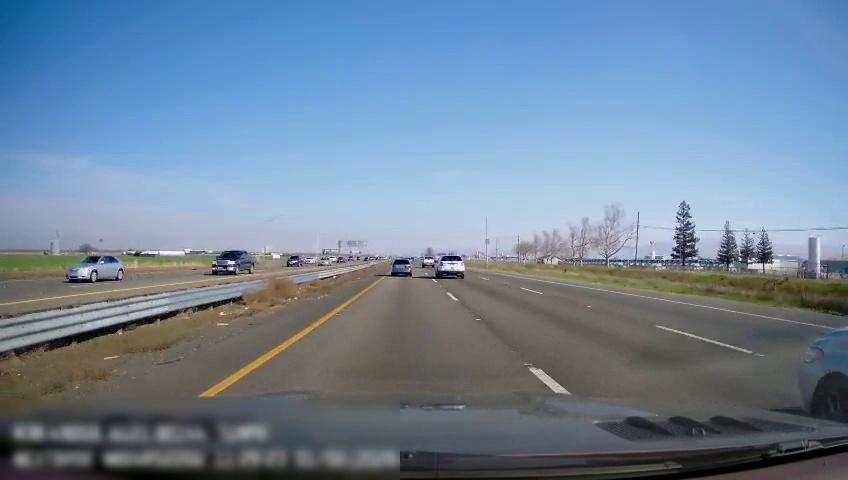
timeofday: Day
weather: Sunny
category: Drivable Space
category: Drivable Space
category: Vehicles | Truck
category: Vehicles | SUV
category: Vehicles | Car
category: Vehicles | Car
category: Vehicles | Car
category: Vehicles | Car
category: Vehicles | SUV
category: Vehicles | SUV
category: Vehicles | SUV
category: Vehicles | SUV
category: Vehicles | Truck
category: Lanes | Current Lane
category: Lanes | Current Lane
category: Lanes | Alternate Lane
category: Lanes | Alternate Lane
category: Lanes | Opposite Lane
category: Lanes | Opposite Lane